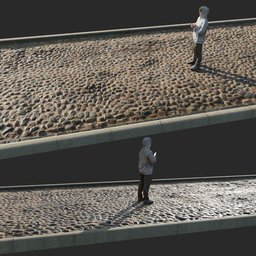
Label: architecture